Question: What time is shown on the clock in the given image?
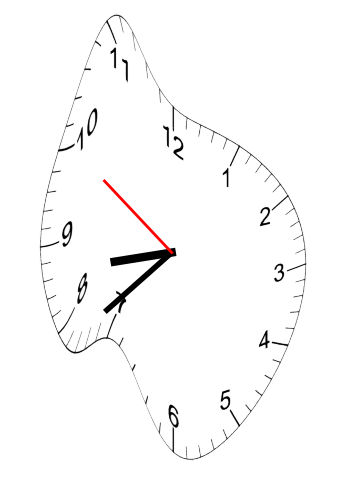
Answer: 08:37:50